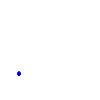
Particle: kaon